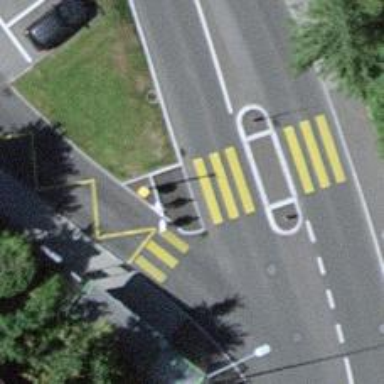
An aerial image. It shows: Kerb serving as barrier.